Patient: sex M, age 64
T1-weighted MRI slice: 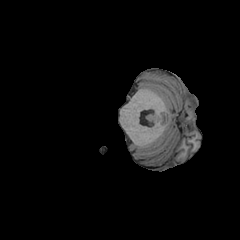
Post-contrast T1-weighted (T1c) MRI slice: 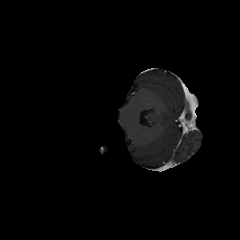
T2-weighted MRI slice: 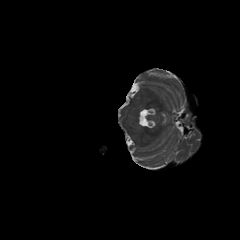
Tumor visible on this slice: no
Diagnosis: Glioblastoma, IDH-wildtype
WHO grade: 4